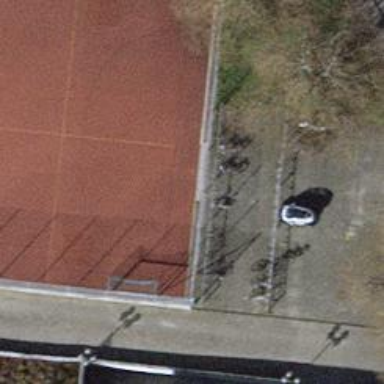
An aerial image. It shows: Bicycle parking facility.